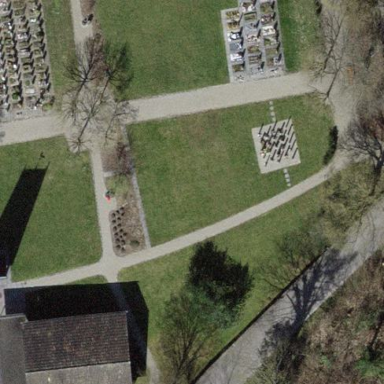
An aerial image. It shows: Cemetery.